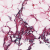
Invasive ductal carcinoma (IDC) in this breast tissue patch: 0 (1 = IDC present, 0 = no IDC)